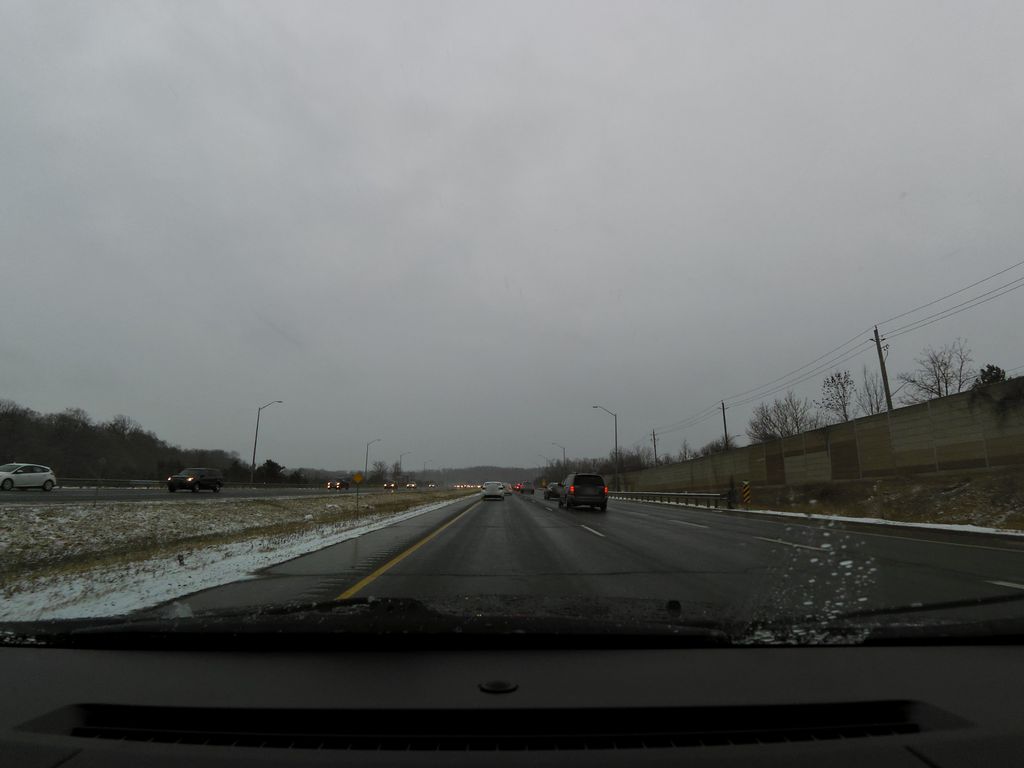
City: kitchener-waterloo